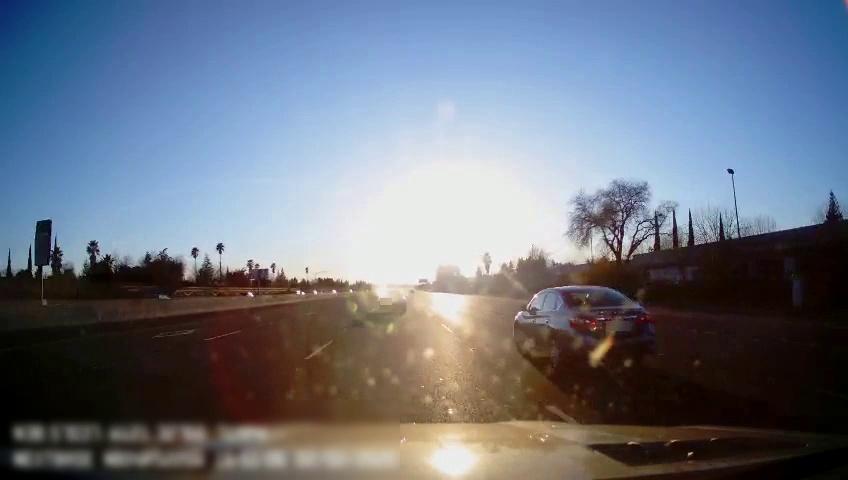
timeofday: Day
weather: Sunny
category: Drivable Space
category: Vehicles | Car
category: Vehicles | Car
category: Vehicles | Car
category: Vehicles | Car
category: Lanes | Alternate Lane
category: Lanes | Alternate Lane
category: Lanes | Current Lane
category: Lanes | Current Lane
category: Lanes | Alternate Lane
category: Traffic | Signs